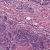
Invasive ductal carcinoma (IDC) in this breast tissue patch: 1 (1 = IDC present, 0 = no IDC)